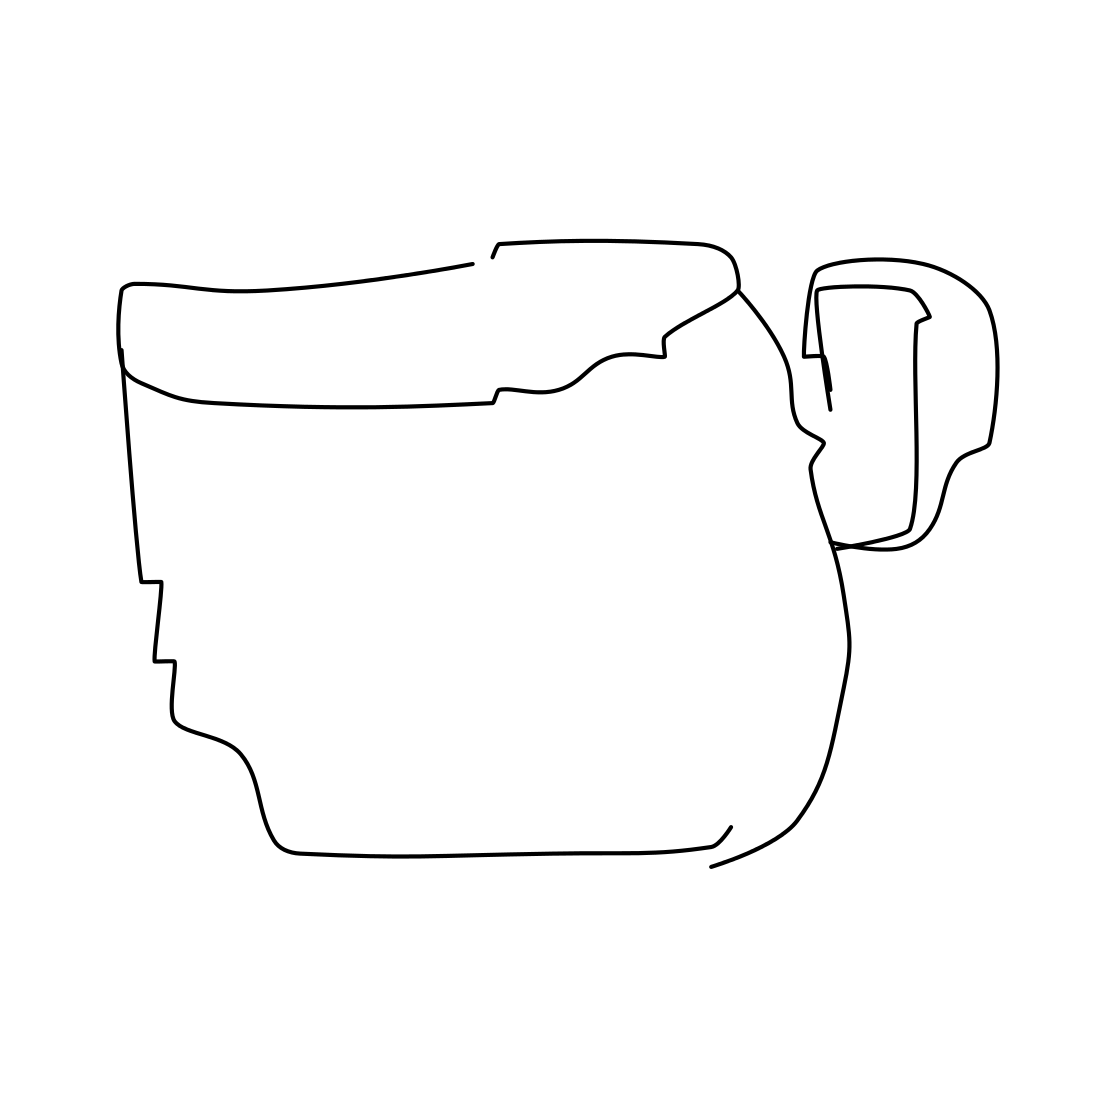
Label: cup